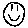
Label: smiley face